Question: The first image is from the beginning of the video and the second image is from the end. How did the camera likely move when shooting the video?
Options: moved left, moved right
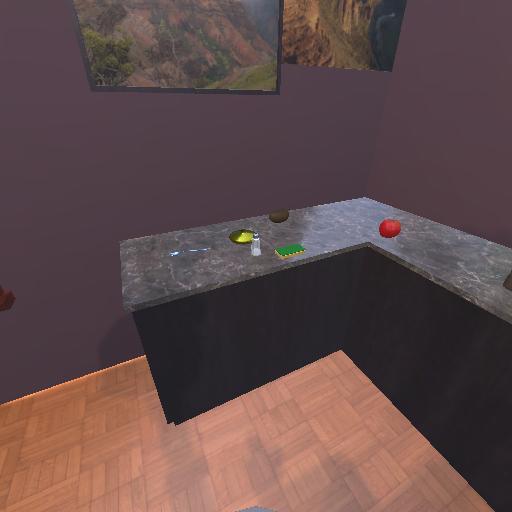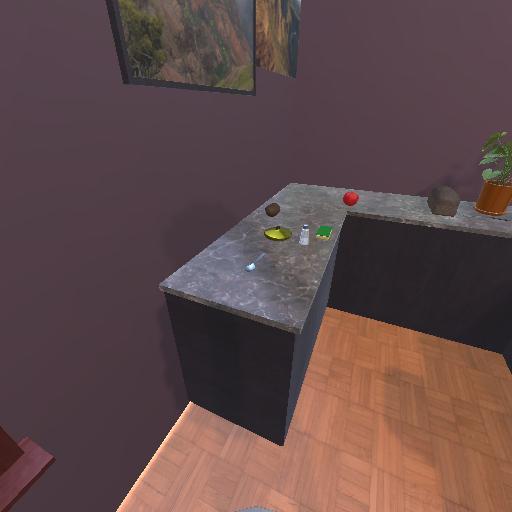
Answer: moved left